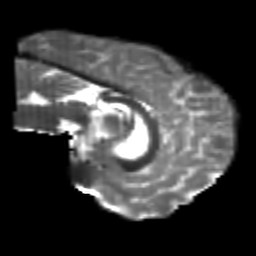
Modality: T2w
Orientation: sagittal
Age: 19
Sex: male
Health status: healthy
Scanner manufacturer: philips
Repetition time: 7.475 s
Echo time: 0.08753 s